Question: I'm creating a site with Bootstrap 3 that has to be IE8 compatible. The code works fine is most browsers and I've added respond.js to try to make it work in IE8. For some reason in IE8 the third column always returns to the next line. <URL>
'''
<div class="row">
<div class="container">
<div class="col-sm-4" style="background:red;">
&nbsp;
</div>
<div class="col-sm-4" style="background:green;">
&nbsp;
</div>
<div class="col-sm-4" style="background:blue;">
&nbsp;
</div>
</div>
</div>
'''

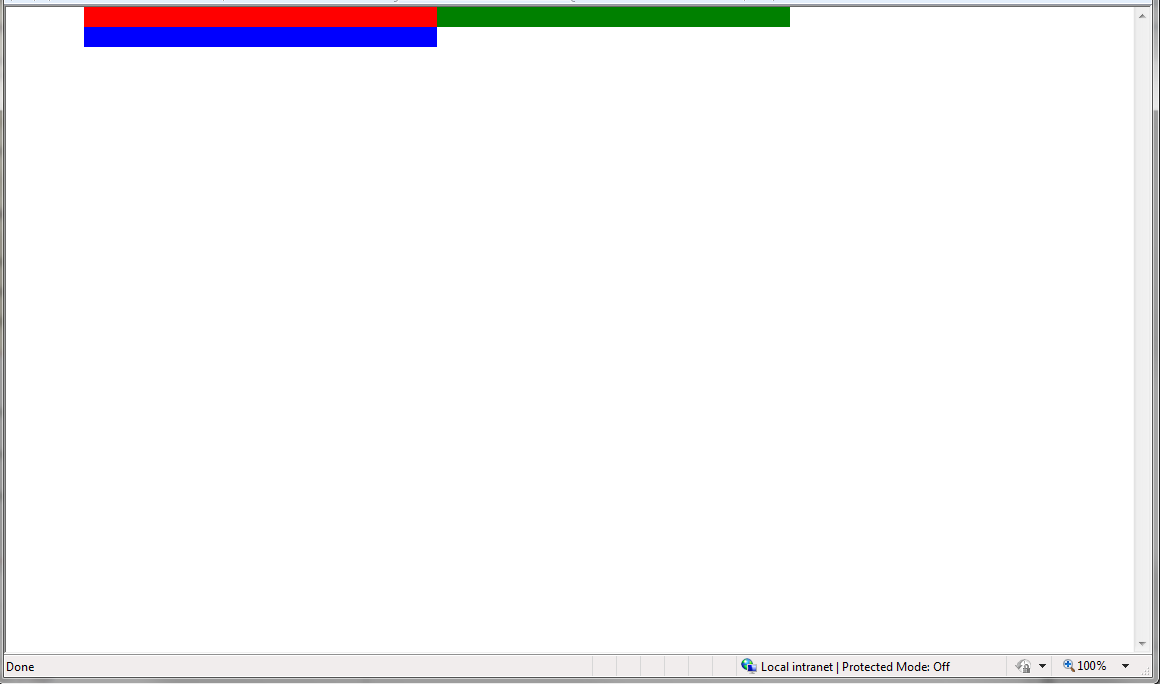
Answer: I know this is an old one, but I'll answer just to keep it from going unanswered. First, the "container" and "row" classes are reversed; whereas the container should be used to wrap the row(s). Second, as 'joeldown' mentions above, the page needs the following in the document head: '<meta name="viewport" content="width=device-width, initial-scale=1.0" />'
Here is a simplified HTML file that solves the question. Anyone implementing it will need to adjust paths to the CSS and script, of course. Tested on FF 17, Chrome 30, and IE8...
'''
<!DOCTYPE HTML>
<html lang="en">
<head>
<meta http-equiv="Content-Type" content="text/html; charset=utf-8" />
<meta name="viewport" content="width=device-width, initial-scale=1.0" />
<meta http-equiv="X-UA-Compatible" content="IE=edge">
<title>Bootstrap Sample</title>
<link rel="stylesheet" href="css/bootstrap.min.css">
<script src="js/jQuery.js"></script>
<script src="js/bootstrap.min.js"></script>
<!--[if lt IE 9]>
<script src="js/respond.min.js"></script>
<![endif]-->
</head>
<body>
<div class="container">
<div class="row">
<div class="col-sm-4" style="background:red;">
&nbsp;
</div>
<div class="col-sm-4" style="background:green;">
&nbsp;
</div>
<div class="col-sm-4" style="background:blue;">
&nbsp;
</div>
</div>
</div>
</body>
</html>
'''